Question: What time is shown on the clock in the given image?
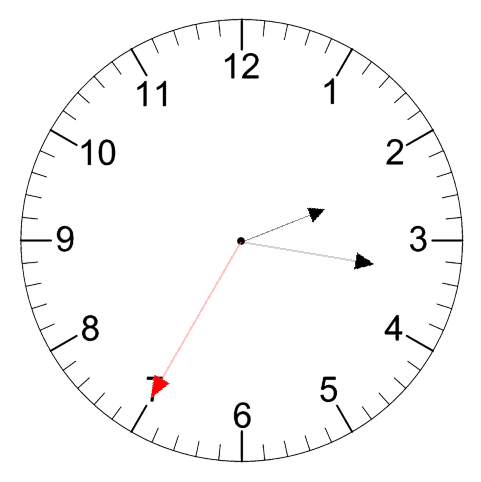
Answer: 02:16:35